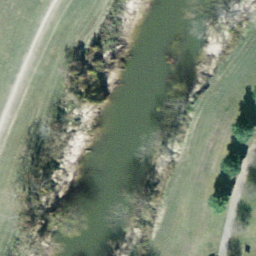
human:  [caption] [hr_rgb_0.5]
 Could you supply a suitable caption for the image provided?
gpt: There are two rows of trees on both banks of the river .

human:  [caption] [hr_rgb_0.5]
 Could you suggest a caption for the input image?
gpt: A river with two rows of trees on both banks of the river .

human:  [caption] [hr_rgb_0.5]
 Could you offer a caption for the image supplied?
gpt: It is a river with two rows of trees on both banks of the river .

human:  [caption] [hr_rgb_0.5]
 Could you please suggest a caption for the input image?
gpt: There are two rows of trees on both banks of the river with grass on the ground .

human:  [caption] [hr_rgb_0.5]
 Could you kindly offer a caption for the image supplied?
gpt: A river go through the area with two rows of trees on both banks of the river and grass on the ground .